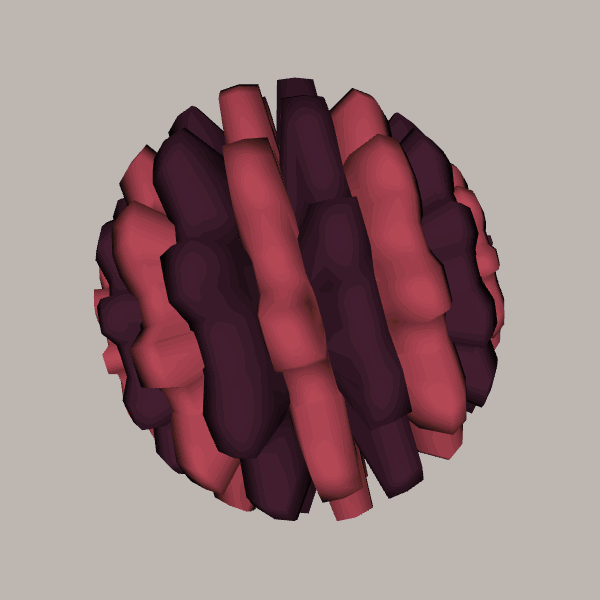
Background: light